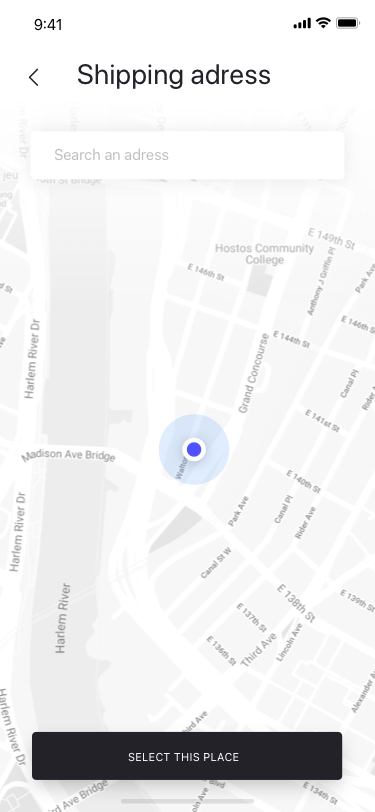
Text in this UI design:
SELECT THIS PLACE
Search an adress
Shipping adress